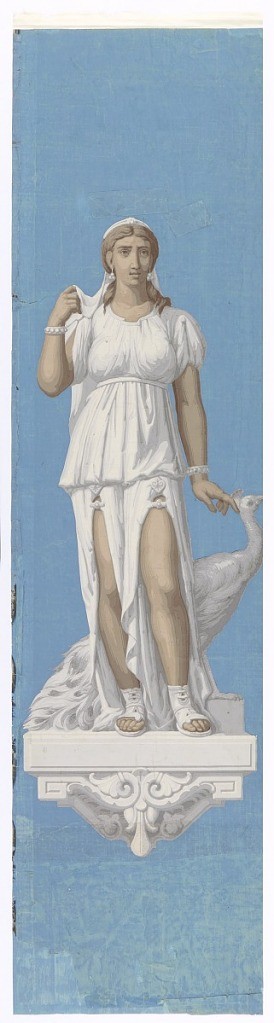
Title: Juno from the series Olympus
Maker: Delicourt
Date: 1826–50
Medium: Block-printed paper
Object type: Decorative panel
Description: Depiction of Juno, in white dress, standing on a plinth with a large peacock. Printed on a blue background.